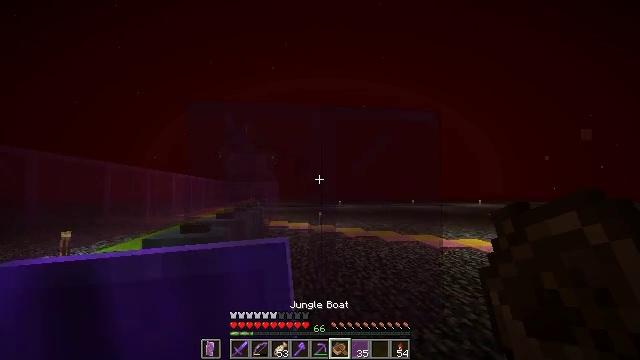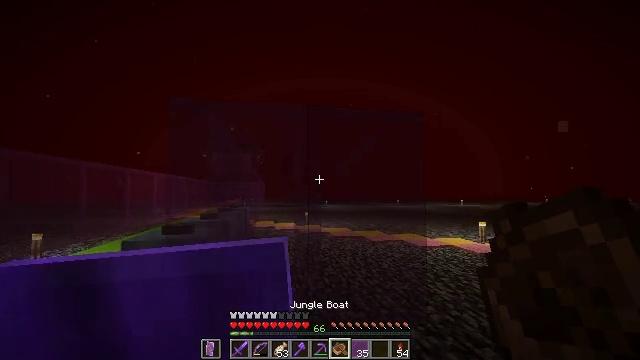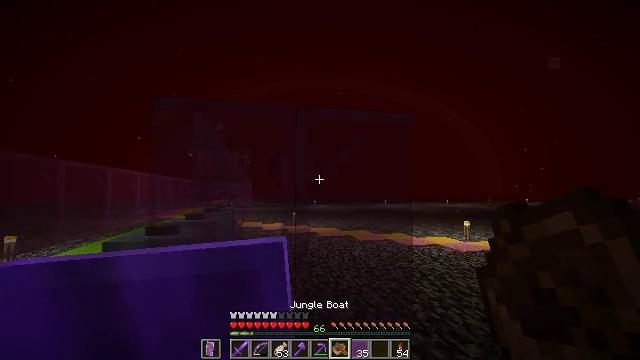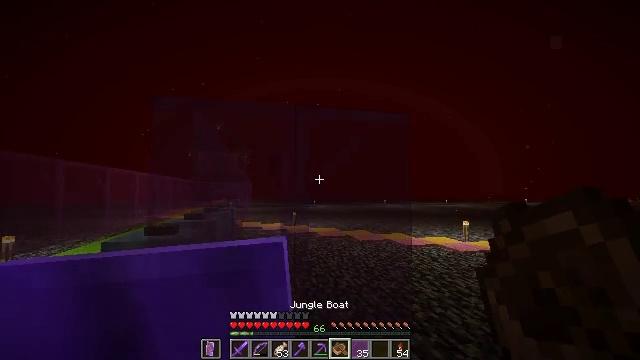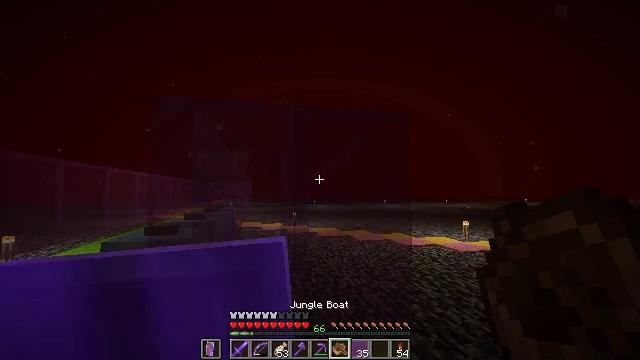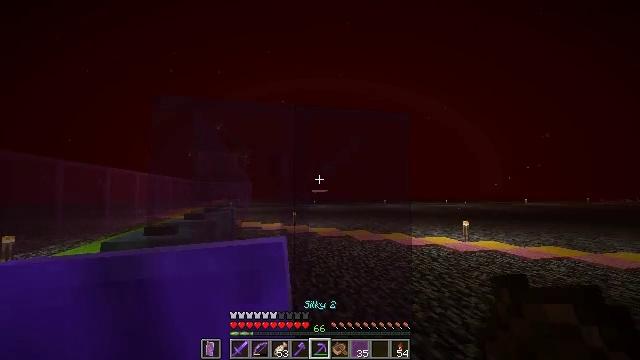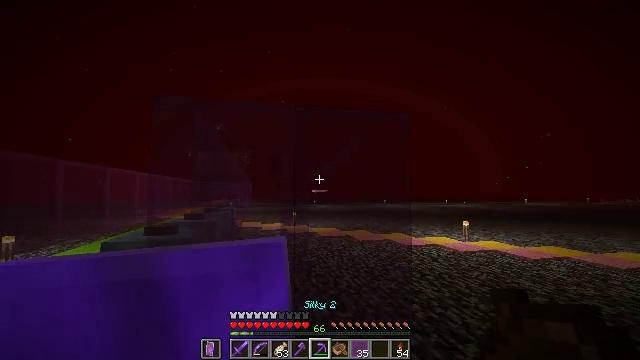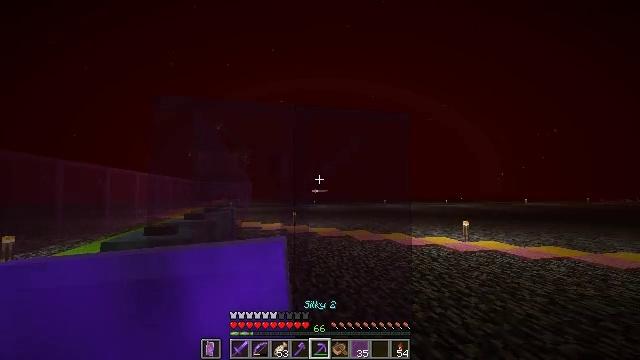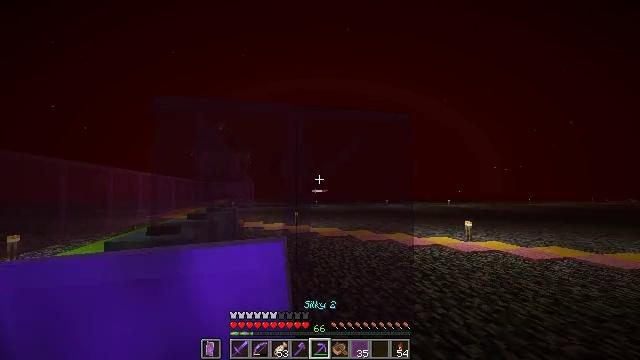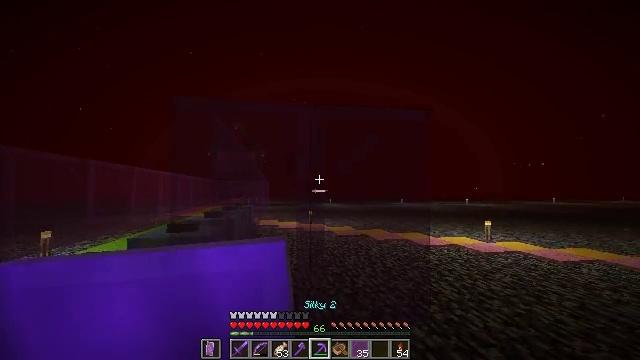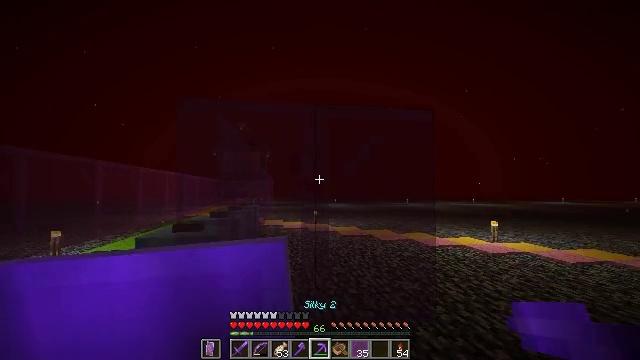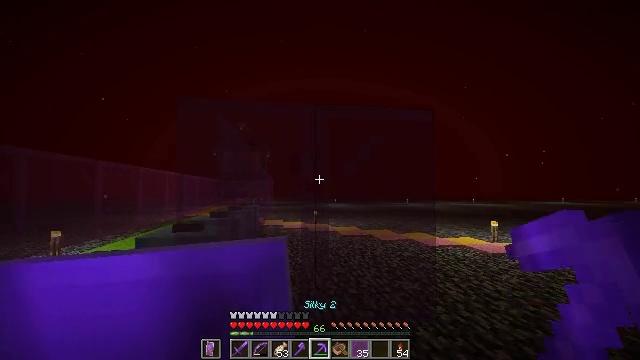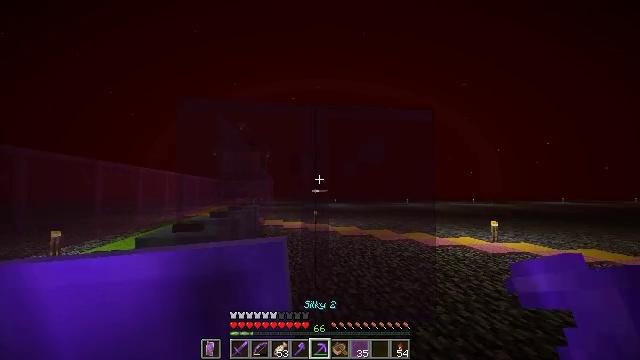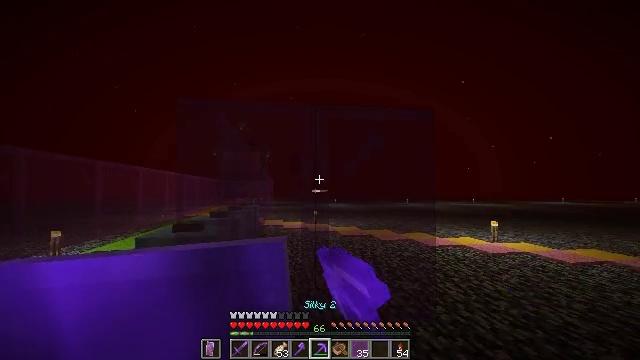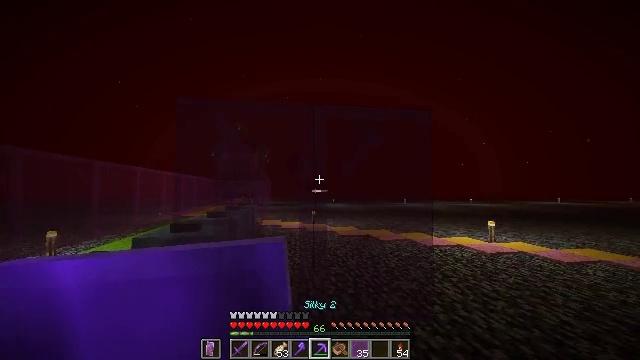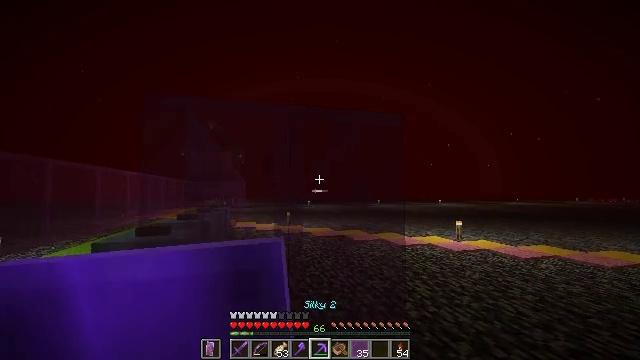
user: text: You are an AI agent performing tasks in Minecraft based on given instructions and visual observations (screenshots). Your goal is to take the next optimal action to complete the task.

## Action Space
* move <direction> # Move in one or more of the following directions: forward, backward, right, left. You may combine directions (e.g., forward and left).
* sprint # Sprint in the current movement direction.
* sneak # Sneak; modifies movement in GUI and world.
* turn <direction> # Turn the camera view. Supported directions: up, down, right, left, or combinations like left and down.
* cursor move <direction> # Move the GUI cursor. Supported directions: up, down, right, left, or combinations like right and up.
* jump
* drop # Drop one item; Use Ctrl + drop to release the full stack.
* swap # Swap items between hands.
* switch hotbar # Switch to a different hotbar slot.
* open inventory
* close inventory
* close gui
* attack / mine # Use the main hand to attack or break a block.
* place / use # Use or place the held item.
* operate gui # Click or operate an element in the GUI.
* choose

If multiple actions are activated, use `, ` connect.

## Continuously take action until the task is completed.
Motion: motion action
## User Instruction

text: Destroy the magenta stained glass pane.
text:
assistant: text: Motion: turn right
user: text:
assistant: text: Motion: turn right
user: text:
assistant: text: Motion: no_op
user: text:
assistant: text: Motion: no_op
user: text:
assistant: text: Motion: no_op
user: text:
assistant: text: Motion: no_op
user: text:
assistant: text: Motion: no_op
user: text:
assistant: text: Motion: no_op
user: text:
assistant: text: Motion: turn left
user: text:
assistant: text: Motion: turn left
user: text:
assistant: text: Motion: no_op
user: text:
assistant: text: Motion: attack / mine
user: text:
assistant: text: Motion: attack / mine
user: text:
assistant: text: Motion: attack / mine
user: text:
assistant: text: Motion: turn right, attack / mine
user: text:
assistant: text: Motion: attack / mine
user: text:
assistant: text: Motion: attack / mine
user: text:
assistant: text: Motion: attack / mine
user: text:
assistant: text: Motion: attack / mine
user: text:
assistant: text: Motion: attack / mine
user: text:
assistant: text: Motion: attack / mine
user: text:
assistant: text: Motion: turn right, attack / mine
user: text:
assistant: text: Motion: attack / mine
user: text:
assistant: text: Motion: attack / mine
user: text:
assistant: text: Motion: attack / mine
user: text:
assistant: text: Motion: attack / mine
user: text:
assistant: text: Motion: attack / mine
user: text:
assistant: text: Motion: move forward, attack / mine
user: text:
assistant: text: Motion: move forward, attack / mine
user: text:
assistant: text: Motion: attack / mine